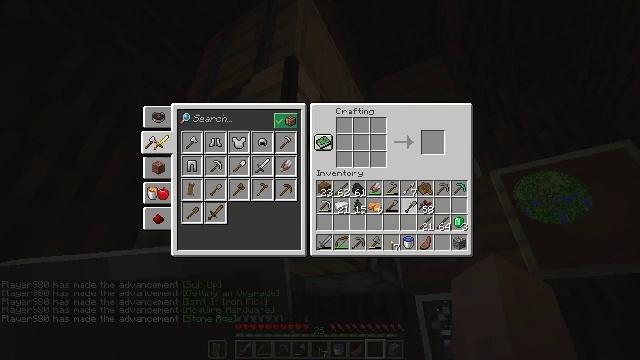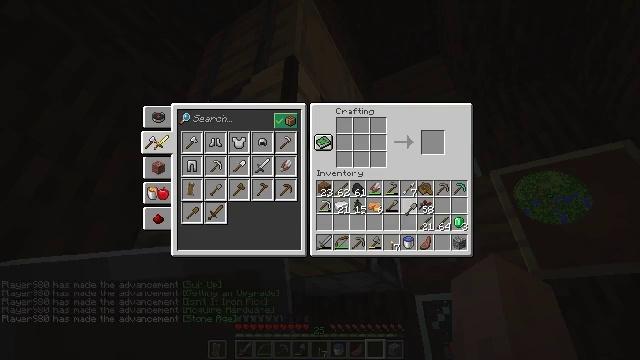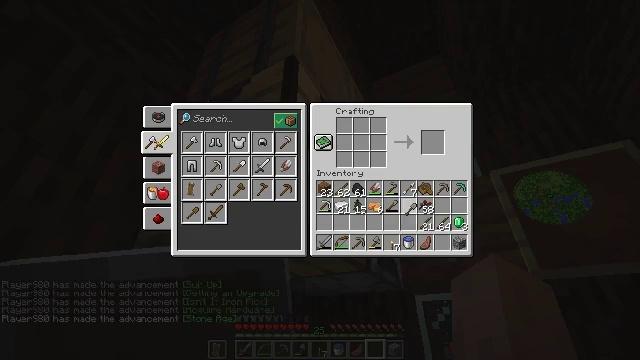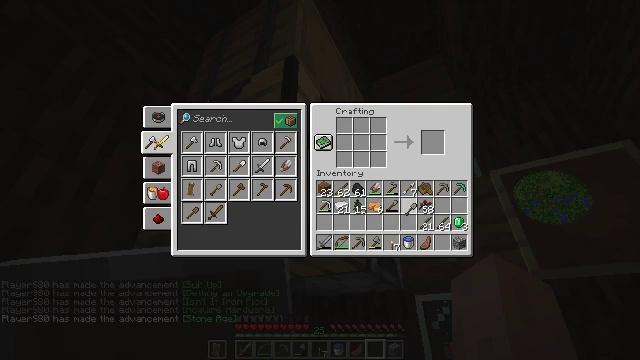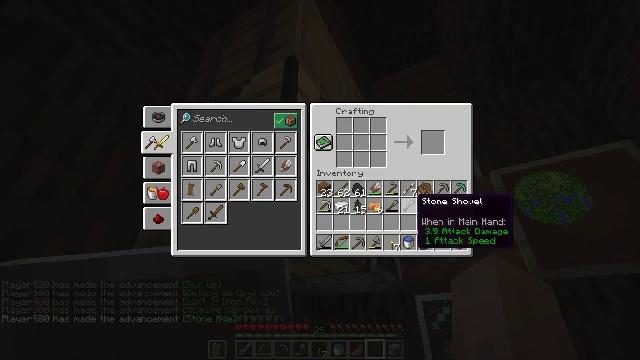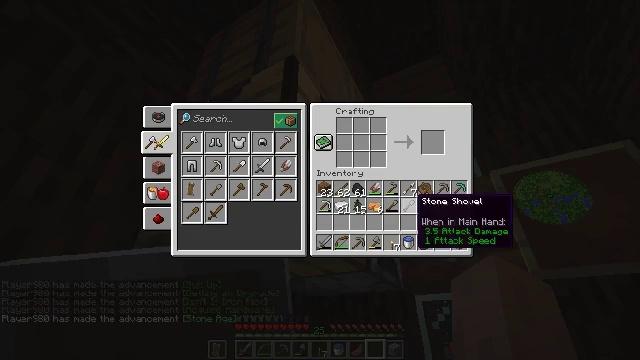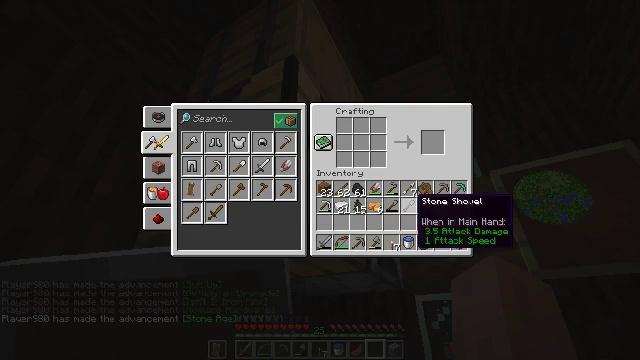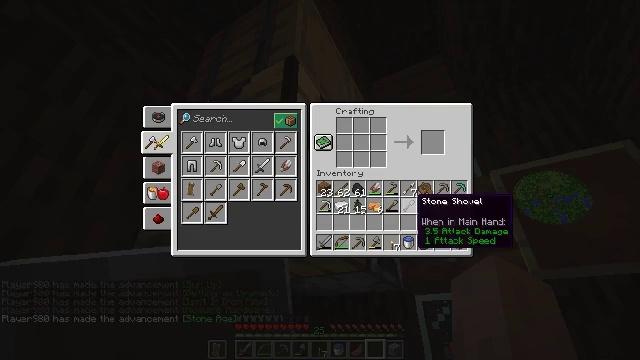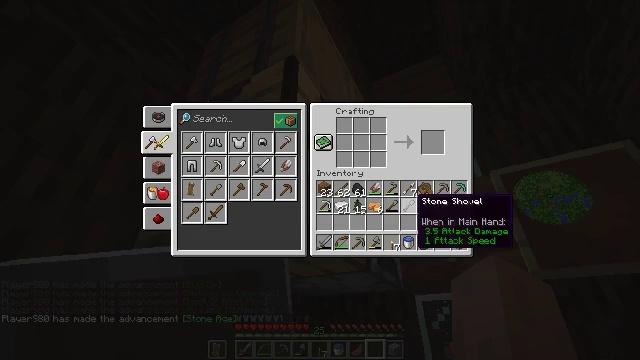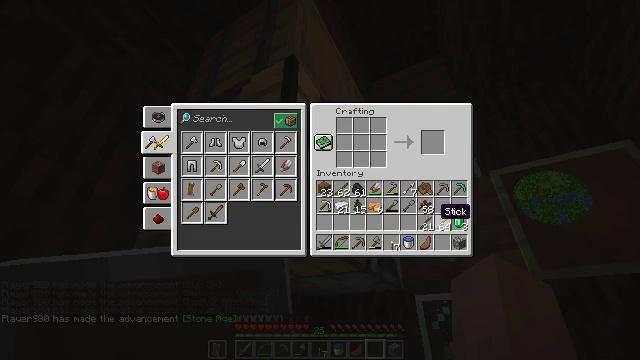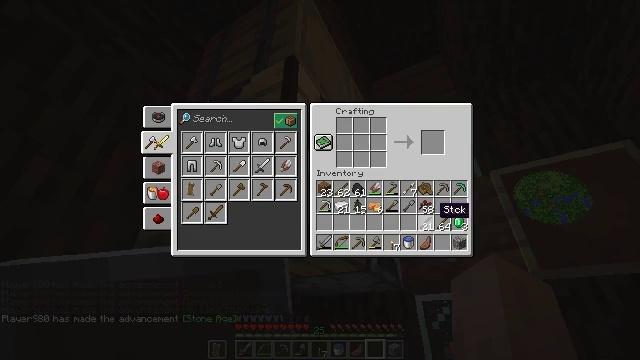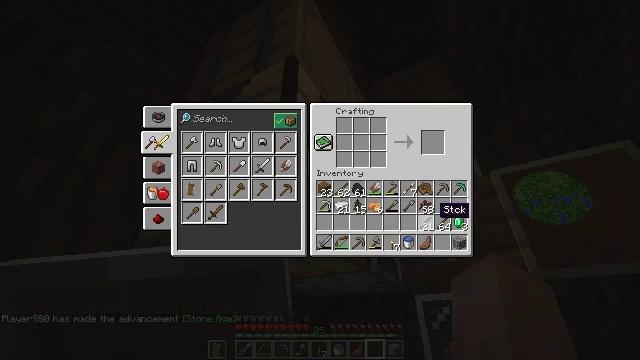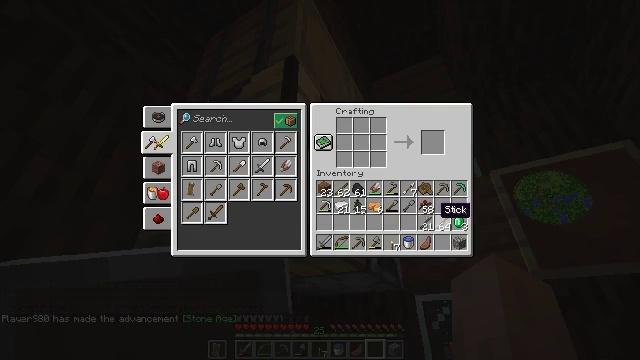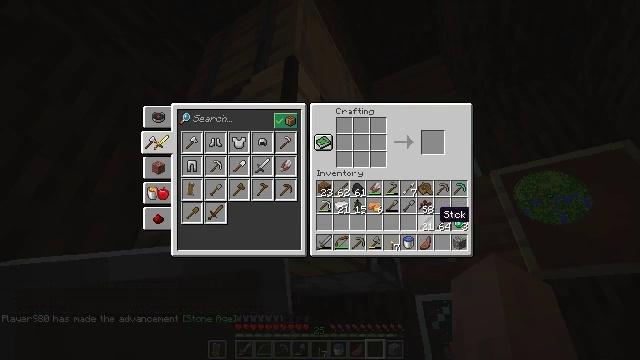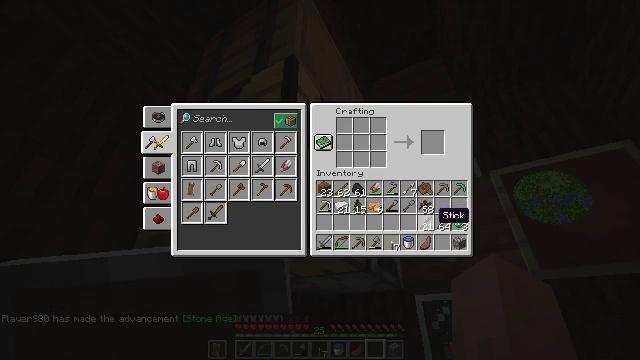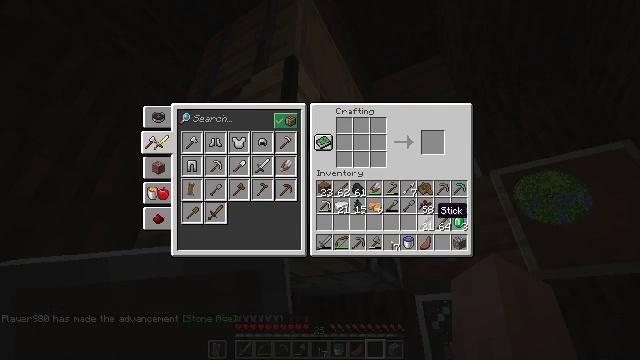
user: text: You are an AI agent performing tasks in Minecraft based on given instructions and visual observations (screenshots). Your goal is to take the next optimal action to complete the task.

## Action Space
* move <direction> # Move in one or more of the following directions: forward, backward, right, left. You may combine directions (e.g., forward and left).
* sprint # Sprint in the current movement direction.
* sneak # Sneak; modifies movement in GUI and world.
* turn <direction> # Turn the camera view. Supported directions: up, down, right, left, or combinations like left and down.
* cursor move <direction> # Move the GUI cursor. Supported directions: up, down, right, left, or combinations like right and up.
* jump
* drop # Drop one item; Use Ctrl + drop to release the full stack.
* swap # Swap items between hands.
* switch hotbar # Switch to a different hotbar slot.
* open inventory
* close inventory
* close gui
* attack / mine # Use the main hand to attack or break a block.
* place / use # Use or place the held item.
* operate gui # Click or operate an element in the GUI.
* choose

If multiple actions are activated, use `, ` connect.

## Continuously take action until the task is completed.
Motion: motion action
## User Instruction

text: Furnace required to craft a gold ingot.
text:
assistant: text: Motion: open gui
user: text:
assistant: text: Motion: no_op
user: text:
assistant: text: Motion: operate gui
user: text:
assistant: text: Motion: no_op
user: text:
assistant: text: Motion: no_op
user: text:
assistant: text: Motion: no_op
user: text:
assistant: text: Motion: no_op
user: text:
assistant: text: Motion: no_op
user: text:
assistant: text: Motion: cursor move right and down
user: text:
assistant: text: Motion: no_op
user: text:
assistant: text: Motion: no_op
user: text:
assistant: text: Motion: no_op
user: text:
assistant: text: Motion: no_op
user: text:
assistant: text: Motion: no_op
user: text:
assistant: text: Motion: no_op
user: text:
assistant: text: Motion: cursor move left and up
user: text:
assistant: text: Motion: cursor move left
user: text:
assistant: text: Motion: cursor move left
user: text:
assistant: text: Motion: no_op
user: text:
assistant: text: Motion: cursor move left
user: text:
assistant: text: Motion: no_op
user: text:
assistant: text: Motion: no_op
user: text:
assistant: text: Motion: no_op
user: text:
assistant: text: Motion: no_op
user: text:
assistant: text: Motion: no_op
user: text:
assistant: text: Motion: no_op
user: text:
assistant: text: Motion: no_op
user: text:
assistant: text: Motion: no_op
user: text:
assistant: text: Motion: no_op
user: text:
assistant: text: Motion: no_op